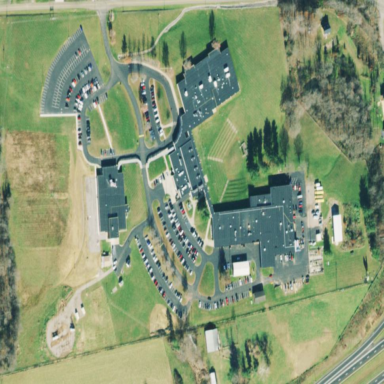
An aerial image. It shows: School.